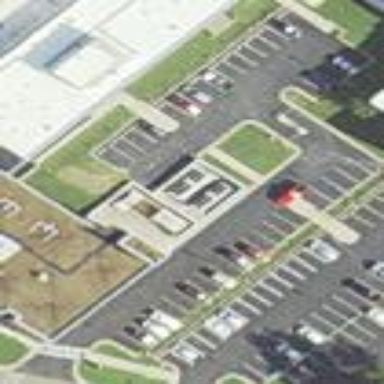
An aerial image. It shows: Parking area.